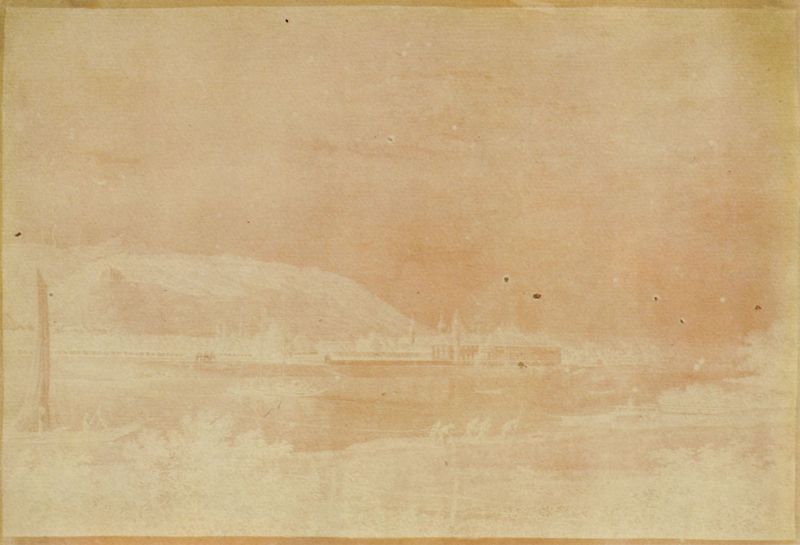
Titel: Vermutlich Schloss Pillnitz bei Dresden
Künstler: Johann Carl Enslen
Standort: Lübeck
Institution: Museum für Kunst und Kulturgeschichte
Schlagwörter: baum, berg, felsen, gemälde, himmel, meer, wasser, weiß, wolken, bäume, fluss, gelb, landschaft, menschen, ocker, sand, see, stadt, teich, ufer, braun, hell, licht, männer, orange, skizze, vordergrund, zeichnung, dach, gebäude, gras, haus, park, rot, schloss, wiese, beige, malerei, architektur, blass, mensch, dämmerung, gräser, hügel, morgen, norden, schilf, spiegelung, busch, büsche, kirche, insel, pflanzen, rosa, sanft, wald, zart, boot, turm, gischt, klar, schiff, segel, strand, papier, venedig, segelschiff, russland, berge, fläche, gebirge, dorf, dunst, farbe, nebel, vergilbt, weis, amerika, ziehen, grisaille, sepia, hafen, dampfer, sturm, tau, platte, bucht, silhouetten, pfosten, foto, fotografie, punkte, laviert, belichtung, burg, kloster, türme, pfahl, wasseroberfläche, druck, wolkig, leinwand, schemenhaft, photo, flecken, sandfarben, negativ, diffus, verschwommen, unsichtbar, obelisk, fleckig, oker, wasserschloss, undeutlich, anker, ankunft, abzug, graustufen, fotographie, indien, englisch, lavierung, griseille, geist, sandsturm, bott, wassser, palat, unschärfe, galeere, entfernung, william turner, verblasst, amerikanisch, verblichen, morgenlicht, ausgeblichen, überbelichtet, eismeer, sepi, unterbelichtet, polarmeer, heliographie, negatuv, print, schff, umkehr, undeutlich verschwommen, missisipi, schlodd